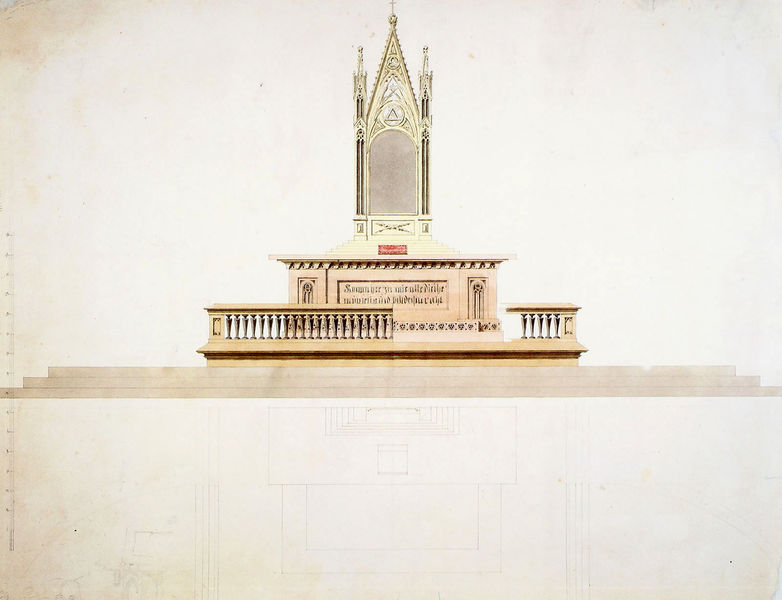
Titel: Altarentwurf mit neugotischer Ädikula, Entwurf zum Altar der Marienkirche in Stralsund
Künstler: Caspar David Friedrich
Institution: Nürnberg, Germanisches Nationalmuseum
Schlagwörter: gemälde, weiß, dreieck, gelb, ocker, bunt, schmuck, schwarz, skizze, säulen, zeichnung, rot, zaun, muster, stein, brüstung, kirche, spitzen, gotik, hübsch, turm, schrift, bogen, fläche, farbe, treppe, inschrift, geländer, stufen, kreuz, text, leinwand, entwurf, altar, schranke, kanzel, hostie, religiös, baldachin, sakral, krabben, filialen, altartisch, colorierte zeichnung, inschrit, zan